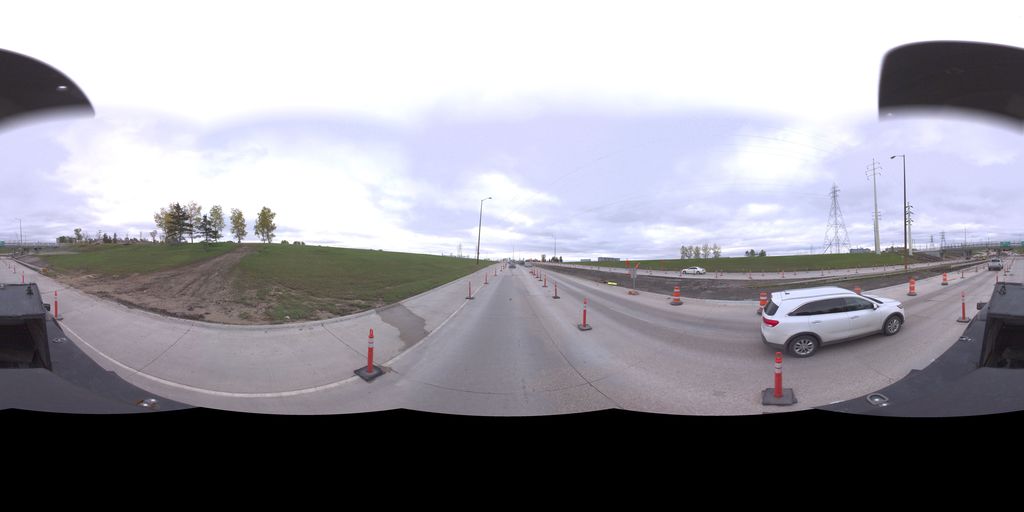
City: winnipeg